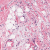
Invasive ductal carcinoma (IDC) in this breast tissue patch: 0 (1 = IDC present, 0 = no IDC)